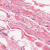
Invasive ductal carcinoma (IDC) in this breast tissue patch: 0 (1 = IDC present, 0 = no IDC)